Question: I have a table with a date selector that I am trying to add a current date option UNLESS there are rows already present with that date.
Here is how it looks:

Today is the 25th yet it shows the date for the 20th since there are rows present with the 07/20/2013 date in it. How would I do it so it shows the current date?
Here is the code
'''
<div class="lookup">
<form action="index.php" method="get">
<select name="exam_date" ONCHANGE="location = this.options[this.selectedIndex].value;" id="type" class="neutral">
<?php
$sql_gdate = "SELECT distinct pat_date from patients ORDER BY pat_date DESC";
$result_gdate = mysql_query($sql_gdate);
while ($row_gdate = mysql_fetch_assoc($result_gdate)) {
echo '<option value="?exam_date=' . $row_gdate['pat_date'] . '"';
IF ($exam_date == $row_gdate['pat_date']) {
echo 'selected="selected"';
} else {
echo '';
}
echo '>' . $row_gdate['pat_date'] . '</option>';
}
?>
</select>
</form>
</div>
'''
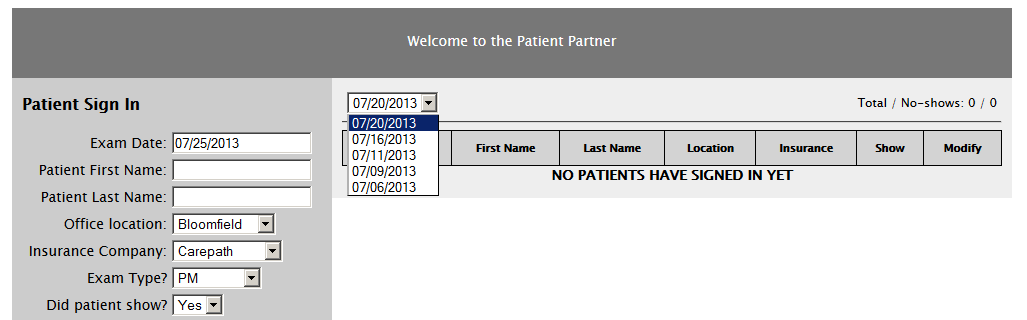
Answer: You can use the following SQL to modify your table so that the dates are stored properly -
'''
ALTER TABLE patients
ADD COLUMN pat_date_new DATE NOT NULL;
UPDATE patients SET pat_date_new = STR_TO_DATE(pat_date,'%m/%d/%Y');
-- NOW CHECK THAT THE VALUES ARE STORED CORRECTLY BEFORE DROPPING THE OLD COLUMN
ALTER TABLE patients
DROP COLUMN pat_date,
CHANGE COLUMN pat_date_new pat_date DATE NOT NULL;
'''
Once the dates are stored in the correct format you will be able to use the query posted previously -
'''
SELECT DISTINCT pat_date FROM patients UNION SELECT CURRENT_DATE ORDER BY pat_date DESC
'''
You will need to change the format of the date received form your datepicker. You can do this easily in either PHP or SQL -
'''
INSERT INTO 'patients' ('pat_date') VALUES(STR_TO_DATE('07/25/2013','%m/%d/%Y'));
'''
: You should not be using the deprecated mysql_* functions. Use either <URL>.